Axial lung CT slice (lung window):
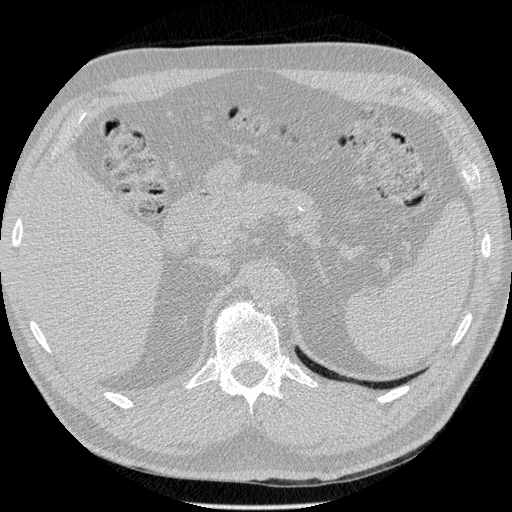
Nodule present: no